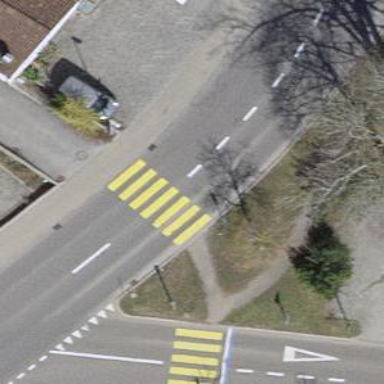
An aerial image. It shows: Uncontrolled zebra crossing on the road.